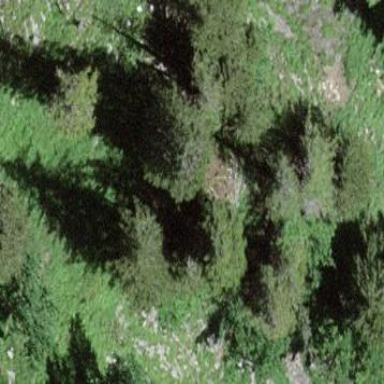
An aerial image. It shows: Forest area.